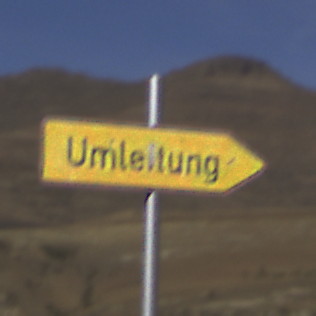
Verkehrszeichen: UmleitungswegweiserRechtsweisend
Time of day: Midday
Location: Outdoor (Nature)
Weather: Clear
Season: NotSpecified
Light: Natural